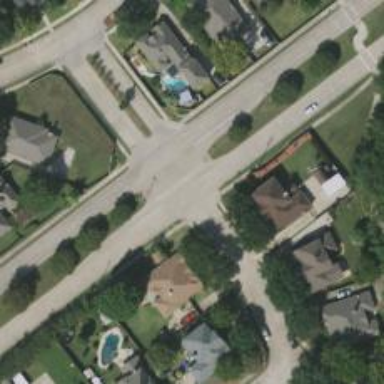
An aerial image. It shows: Secondary road with separate sidewalks.